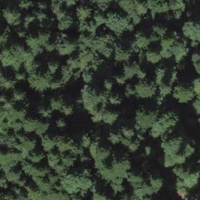
EUNIS habitat code: 43
Species observed at this site:
Periparus ater